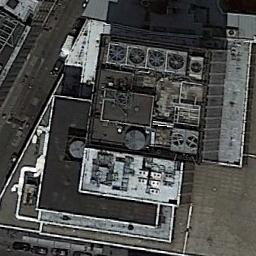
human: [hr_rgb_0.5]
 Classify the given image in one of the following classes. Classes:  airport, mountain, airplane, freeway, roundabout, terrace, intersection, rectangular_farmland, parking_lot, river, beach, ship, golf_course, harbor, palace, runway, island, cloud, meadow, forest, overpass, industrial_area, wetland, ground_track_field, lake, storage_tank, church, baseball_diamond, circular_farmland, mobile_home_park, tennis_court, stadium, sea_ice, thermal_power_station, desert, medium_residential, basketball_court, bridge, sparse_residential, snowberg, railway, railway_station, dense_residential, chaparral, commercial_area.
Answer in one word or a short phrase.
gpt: commercial_area